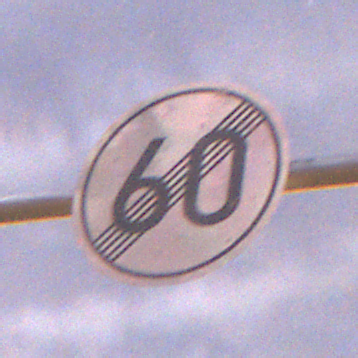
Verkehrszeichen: EndeGeschwindigkeit60
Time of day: Night
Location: Outdoor (Suburban)
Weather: PartlyCloudy
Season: NotSpecified
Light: Artificial